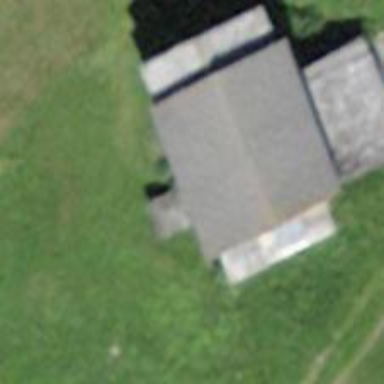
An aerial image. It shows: Building with tile roof.